Question: I'm having problems getting Pango Cairo to word wrap. Below is some demo code. I am setting the layout's width to the same as the red rectangle, so I would expect it to wrap to the red rectangle. As it is, it is simply putting one word on each line, as though the width was set very small. If I use pango.WRAP_WORD_CHAR, I only get one character to the line.
What am I doing wrong? How do I get the layout to wrap to the width I specified?
If I set the width to 100000, the words wrap correctly. This implies that the set_width and the construction arguments are using different units. Any ideas?
'''
# -*- coding: utf-8 -*-
import sys
import cairo
import pango
import pangocairo
SIZE = 200
HALF = 100
QUARTER = 50
surface = cairo.ImageSurface(cairo.FORMAT_ARGB32, SIZE, SIZE)
context = cairo.Context(surface)
context.set_source_rgb(1, 0, 0)
context.rectangle(QUARTER, QUARTER, HALF, HALF)
context.fill()
context.set_source_rgb(1, 1, 0)
context.translate(QUARTER, QUARTER)
pangocairo_context = pangocairo.CairoContext(context)
layout = pangocairo_context.create_layout()
layout.set_width(HALF)
layout.set_alignment(pango.ALIGN_LEFT)
layout.set_wrap(pango.WRAP_WORD)
layout.set_font_description(pango.FontDescription("Arial 10"))
layout.set_text("The Quick Brown Fox Jumps Over The Piqued Gymnast")
pangocairo_context.update_layout(layout)
pangocairo_context.show_layout(layout)
context.show_page()
with file("test.png", "w") as op:
surface.write_to_png(op)
'''

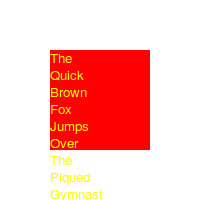
Answer: I found the answer. The value must be multiplied by 'pango.SCALE'. This doesn't seem to be mentioned in the documentation for the function in the C API.